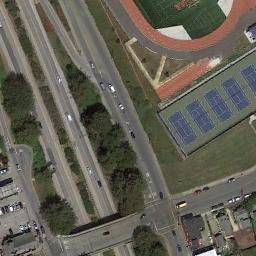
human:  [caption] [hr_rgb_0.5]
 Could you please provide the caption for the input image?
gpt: The tennis court is on the grass next to some trees and roads .

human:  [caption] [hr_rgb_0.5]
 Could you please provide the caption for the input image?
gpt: Many cars are on the road around the tennis court .

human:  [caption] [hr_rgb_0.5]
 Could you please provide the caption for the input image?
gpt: There is a blue tennis court in this residential area .

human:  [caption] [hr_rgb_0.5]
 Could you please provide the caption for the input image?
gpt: The tennis court on the lawn is next to the runway and there is a road distance from the residential area .

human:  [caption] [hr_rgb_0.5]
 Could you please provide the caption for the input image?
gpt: The tennis courts are beside a ground track field .